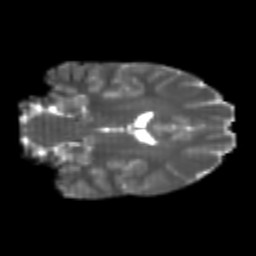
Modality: T2w
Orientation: coronal
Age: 21
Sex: female
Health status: healthy
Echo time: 0.074 s